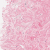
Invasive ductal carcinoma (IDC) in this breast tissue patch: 0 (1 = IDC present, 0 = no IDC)